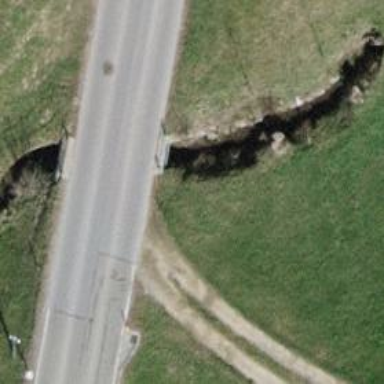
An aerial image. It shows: Culvert tunnel.